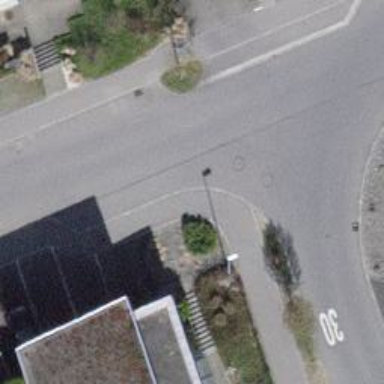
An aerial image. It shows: Sidewalk.